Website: bh-photo
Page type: cross-sells
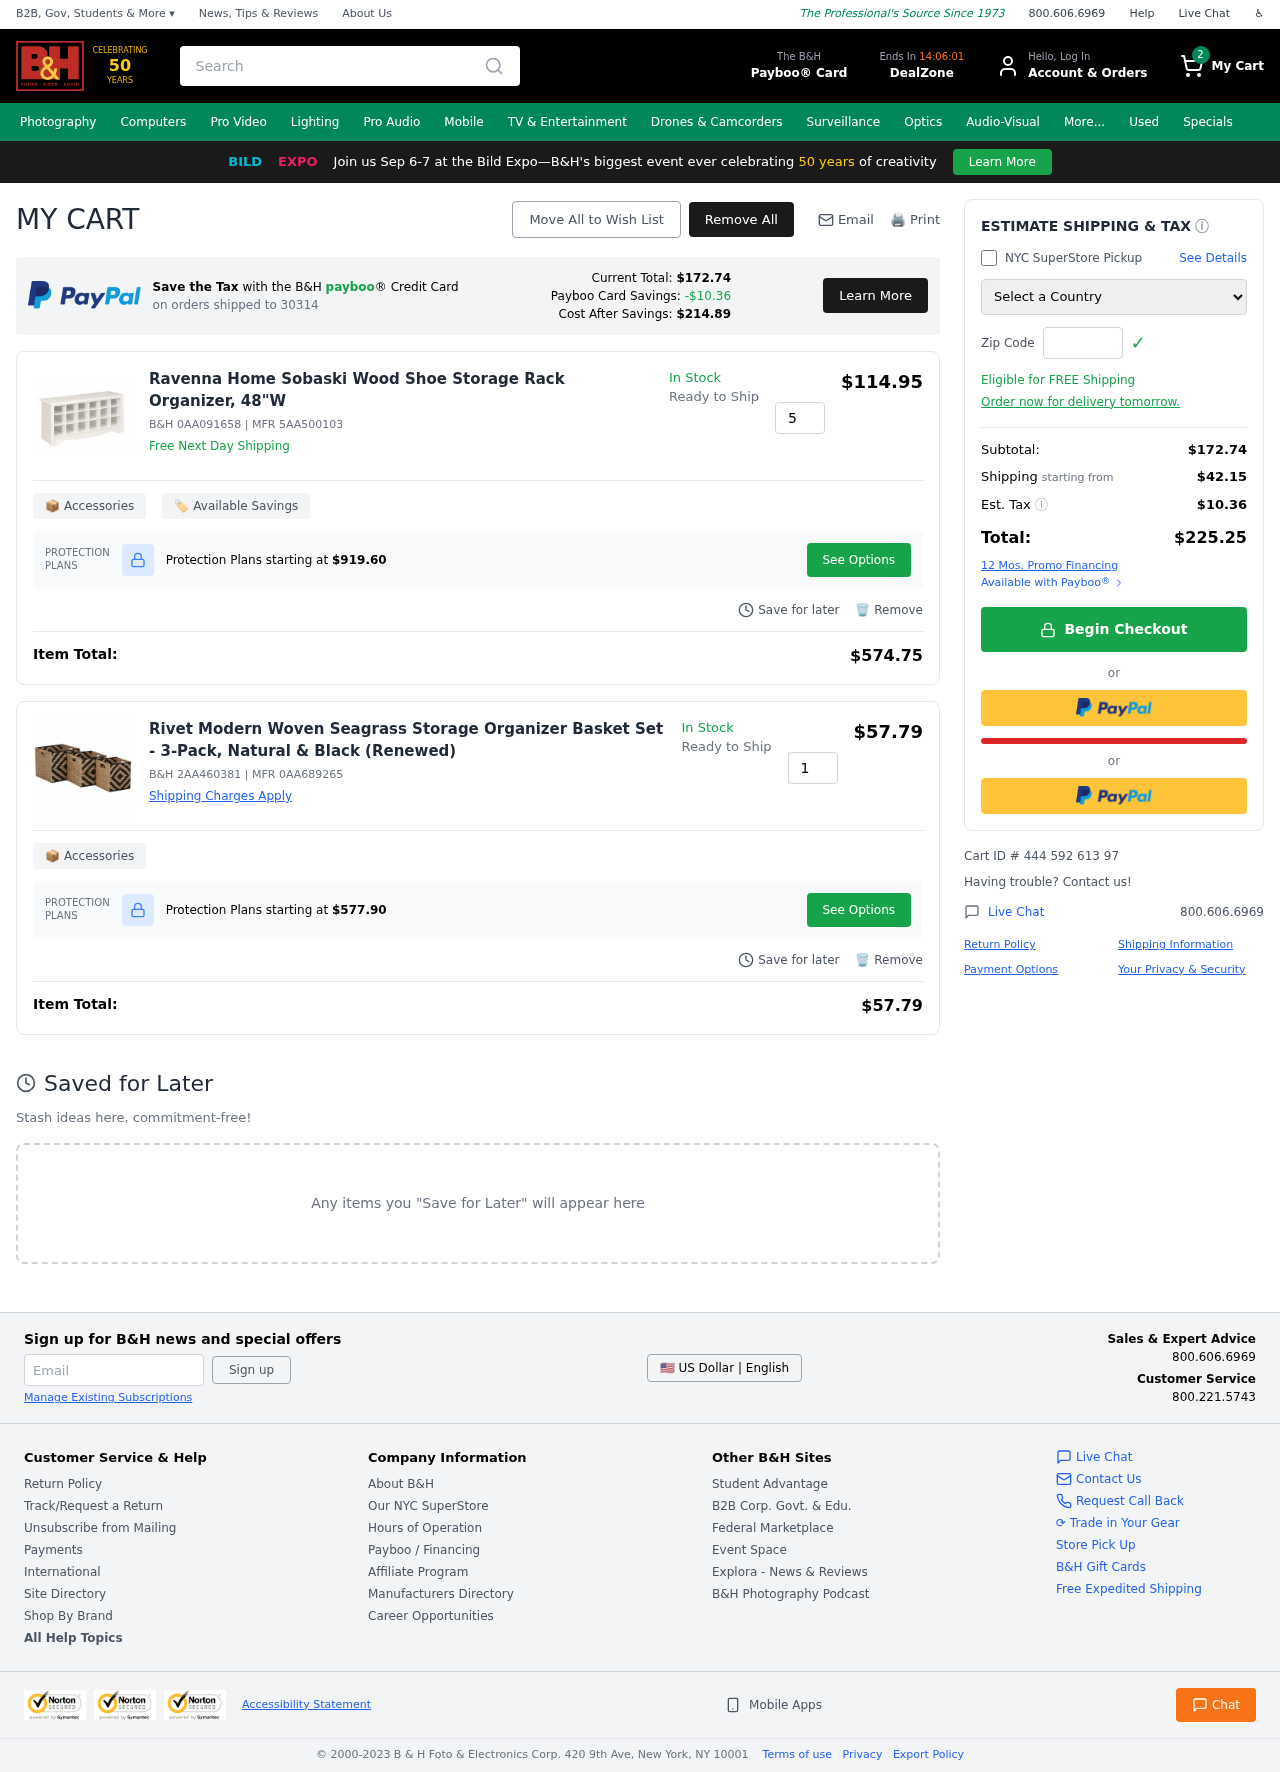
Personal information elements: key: PII_COUNTRY
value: United States
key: PII_POSTCODE
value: on orders shipped to 30314
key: PII_POSTCODE2
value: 18777
Product elements: key: PRODUCT1_NAME
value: Ravenna Home Sobaski Wood Shoe Storage Rack Organizer, 48"W
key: PRODUCT1_PRICE
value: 114.95
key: PRODUCT1_QUANTITY
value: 5
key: PRODUCT2_NAME
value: Rivet Modern Woven Seagrass Storage Organizer Basket Set - 3-Pack, Natural & Black (Renewed)
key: PRODUCT2_PRICE
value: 57.79
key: PRODUCT2_QUANTITY
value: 1
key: PRODUCT1_SKU
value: B&H 0AA091658
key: PRODUCT1_MFR
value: MFR 5AA500103
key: PRODUCT1_PROTECTION_PRICE
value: $919.60
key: PRODUCT1_ITEM_TOTAL
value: $574.75
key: PRODUCT2_SKU
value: B&H 2AA460381
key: PRODUCT2_MFR
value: MFR 0AA689265
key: PRODUCT2_PROTECTION_PRICE
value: $577.90
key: PRODUCT2_ITEM_TOTAL
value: $57.79
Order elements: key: ORDER_NUM_ITEMS
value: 2
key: PAYBOO_CURRENT_TOTAL
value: $172.74
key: ORDER_SUBTOTAL
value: $172.74
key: ORDER_SHIPPING_COST
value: $42.15
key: ORDER_TAX
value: $10.36
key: ORDER_TOTAL
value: $225.25
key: ORDER_ID
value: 444 592 613 97
Search elements: key: HEADER_SEARCH
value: Search
Other elements: key: PAYBOO_SAVINGS
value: -$10.36
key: PAYBOO_COST_AFTER_SAVINGS
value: $214.89